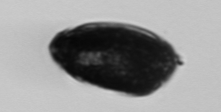
Label: Prorocentrum